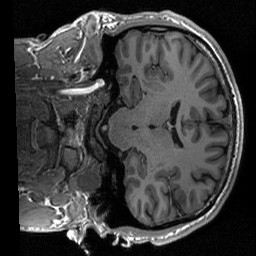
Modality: T1w
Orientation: coronal
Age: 22
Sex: male
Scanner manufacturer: siemens
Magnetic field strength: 3 T
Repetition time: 2.53 s
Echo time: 0.00219 s